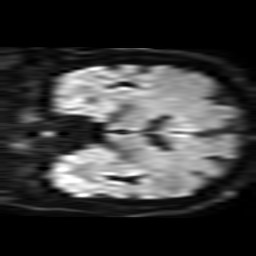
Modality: TRACE
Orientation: coronal
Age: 77
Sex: male
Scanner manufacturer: philips
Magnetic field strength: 3 T
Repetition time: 3.742 s
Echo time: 0.05978 s